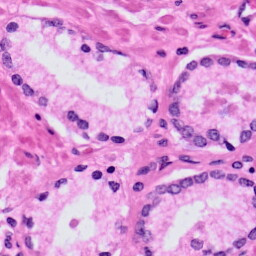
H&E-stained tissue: Prostate